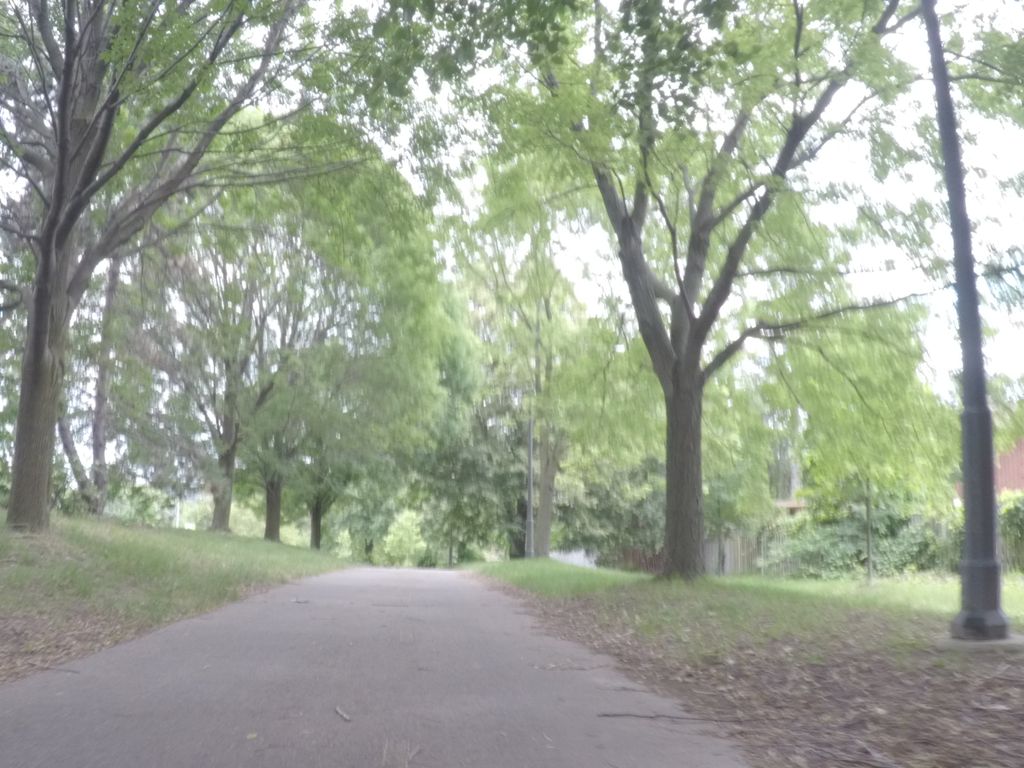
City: toronto